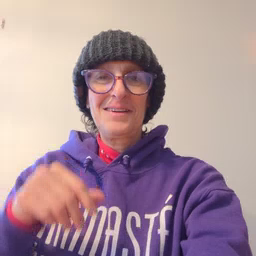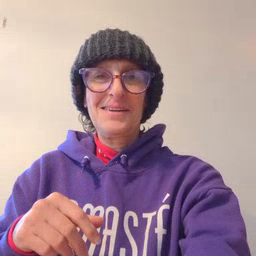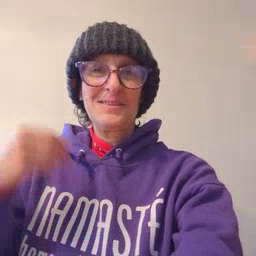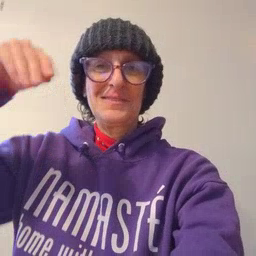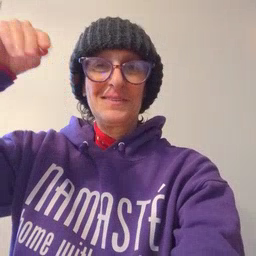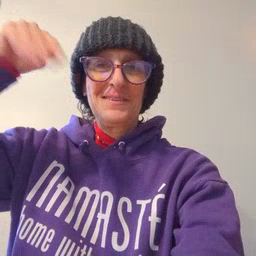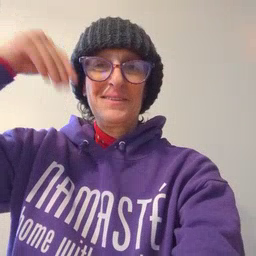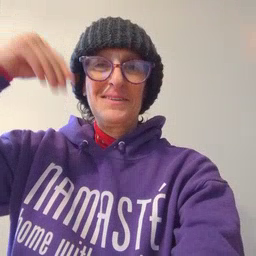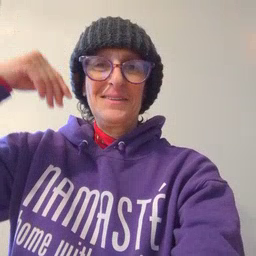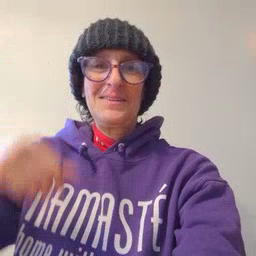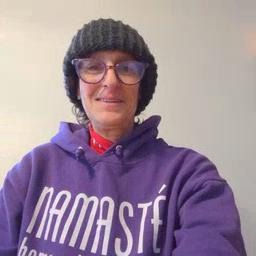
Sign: store